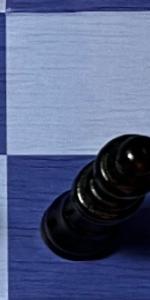
Label: Queen_Black